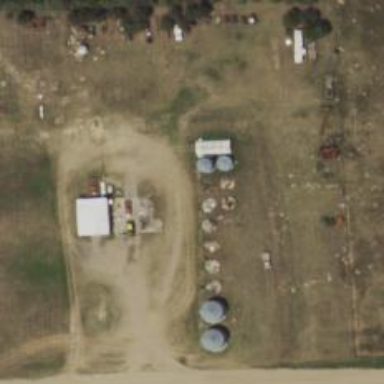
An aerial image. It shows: Silo.